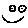
Label: smiley face